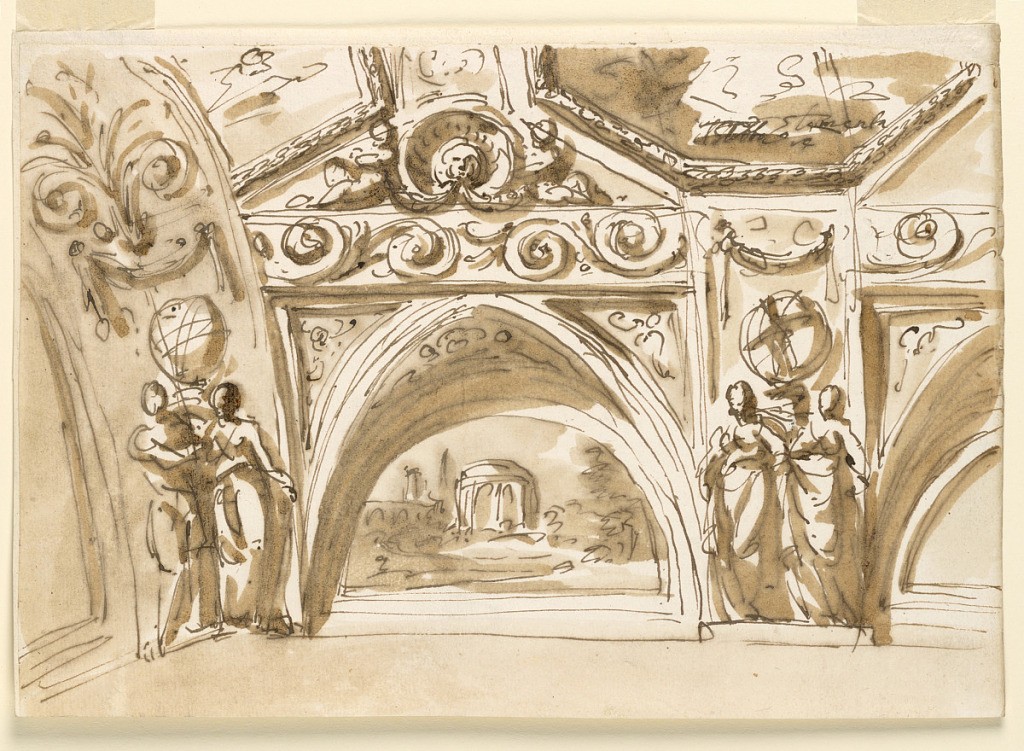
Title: Design for Ceiling Decoration, a Barrel Vault
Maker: Giuseppe Barberi, Italian, 1746–1809
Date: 1790–1800
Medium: Pen and brown ink, brush and brown wash on off-white laid paper, lined
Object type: Drawing
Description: A variation of the scheme of -1539. The left corner is clearly shown. The figures of two women stand in front of the support of a sphere, below a festoon, in the arch between the panel, in the intervals of the painted arches. Above them are oblongs with rinceaux. The upper part is decorated with octagonal representations. They are separated by bands. Children, holding a shell with a mask, are seated upon the oblongs with rinceaux.